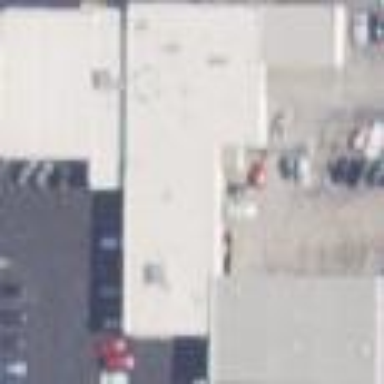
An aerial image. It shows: Building housing car shop.